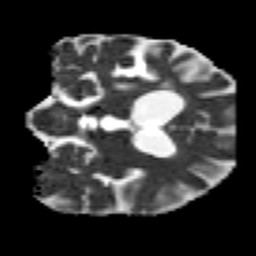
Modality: MD
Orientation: coronal
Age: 56
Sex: male
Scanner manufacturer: siemens
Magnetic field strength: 3 T
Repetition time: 7.3 s
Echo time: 0.087 s